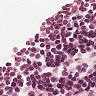
Metastatic tissue present: no